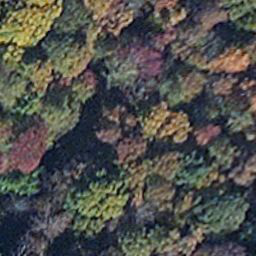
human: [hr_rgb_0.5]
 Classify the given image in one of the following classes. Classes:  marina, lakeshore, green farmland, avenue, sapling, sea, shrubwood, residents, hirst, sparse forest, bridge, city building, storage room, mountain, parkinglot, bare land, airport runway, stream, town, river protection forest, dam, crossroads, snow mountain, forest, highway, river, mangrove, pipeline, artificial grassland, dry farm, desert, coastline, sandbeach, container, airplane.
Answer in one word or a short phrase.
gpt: mangrove